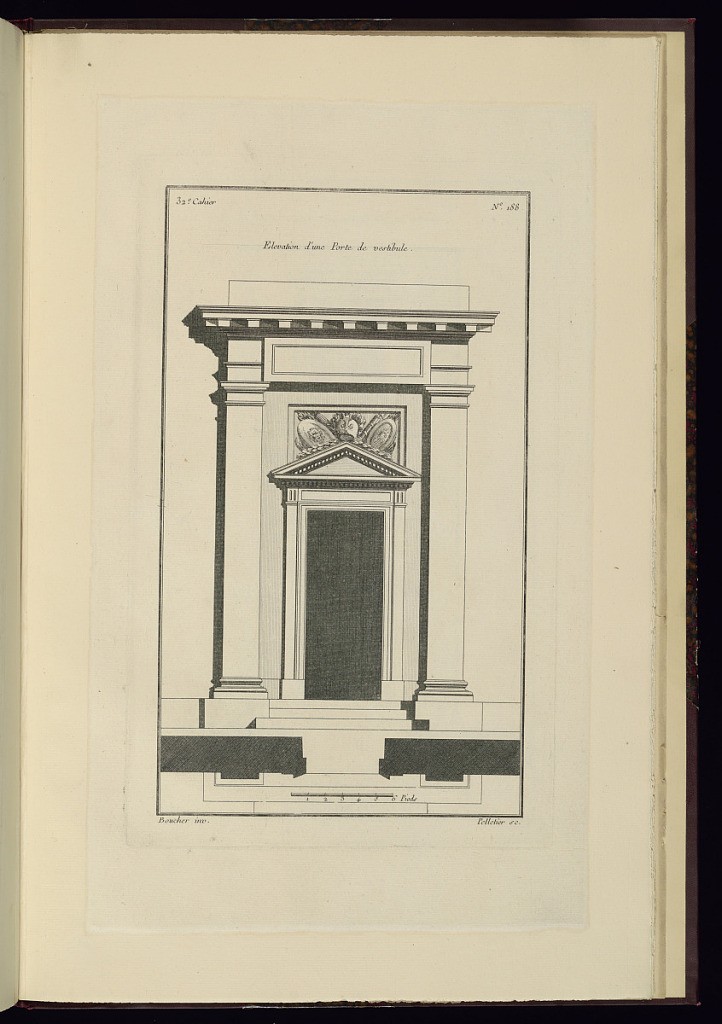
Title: Elevation d'une Porte de vestibule
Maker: Juste-François Boucher, French, 1736 – 1782
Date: ca. 1775
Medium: Engraving on off white laid paper
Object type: Print
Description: Elevation, with plan below, of a vestibule door. Above the triangular pediment is a carved trophy featuring helmet, arrows, shields, and leaf garland. The plate is signed.